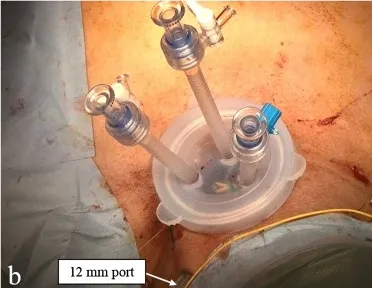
Operative findings. . C: Peeling off the thoracic esophagus under mediastinoscopy.
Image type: medical_photograph (other_medical_photograph)